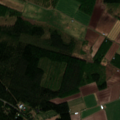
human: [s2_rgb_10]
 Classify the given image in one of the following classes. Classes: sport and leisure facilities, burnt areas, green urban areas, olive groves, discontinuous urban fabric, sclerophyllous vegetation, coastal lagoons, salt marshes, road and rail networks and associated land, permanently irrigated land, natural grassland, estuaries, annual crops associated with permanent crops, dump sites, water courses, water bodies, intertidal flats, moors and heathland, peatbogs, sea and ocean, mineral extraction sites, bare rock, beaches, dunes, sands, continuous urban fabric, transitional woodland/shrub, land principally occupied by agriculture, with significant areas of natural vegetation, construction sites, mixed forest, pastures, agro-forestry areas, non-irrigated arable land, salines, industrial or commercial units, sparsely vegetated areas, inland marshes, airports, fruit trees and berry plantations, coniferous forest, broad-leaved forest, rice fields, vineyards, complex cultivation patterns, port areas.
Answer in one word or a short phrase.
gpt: non-irrigated arable land, land principally occupied by agriculture, with significant areas of natural vegetation, coniferous forest, mixed forest